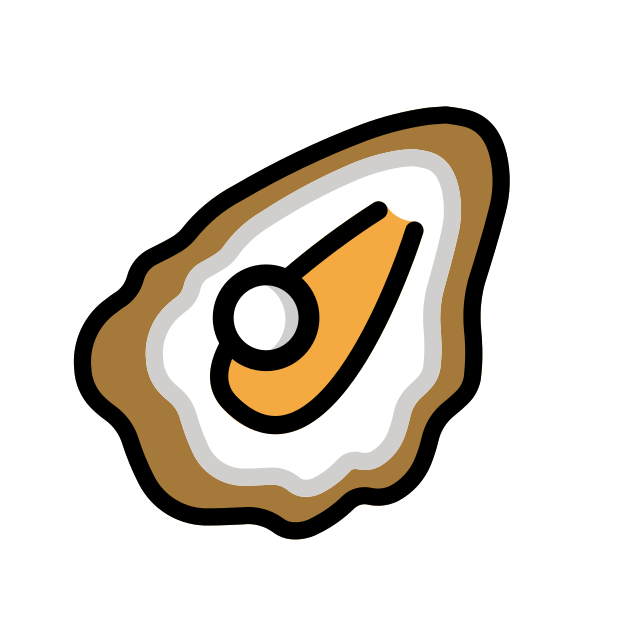
Emoji: 🦪
Name: oyster
Unicode: 0x1f9aa